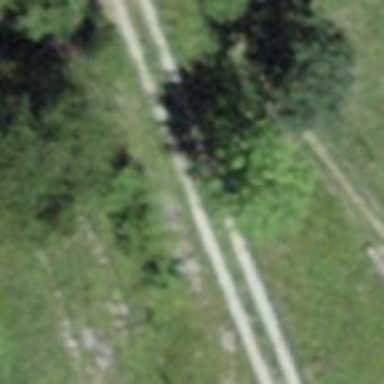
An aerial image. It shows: Track with grade 3 surface.